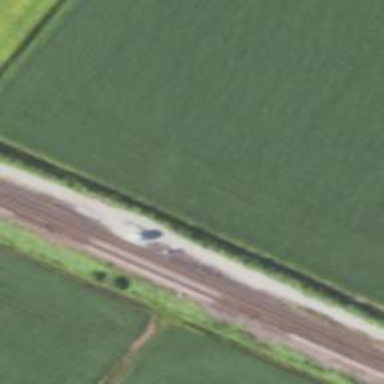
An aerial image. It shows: Railway crossover.